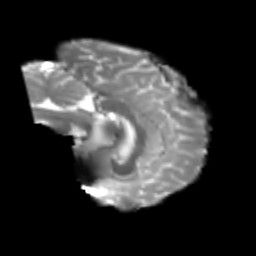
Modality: T2w
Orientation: sagittal
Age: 23
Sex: male
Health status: healthy